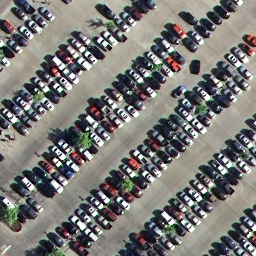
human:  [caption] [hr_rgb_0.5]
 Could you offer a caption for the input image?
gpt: Many cars arranged neatly in the parking lot .

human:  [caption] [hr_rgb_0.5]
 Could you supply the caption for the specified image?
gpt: Lots of cars parked in lines in the parking lot .

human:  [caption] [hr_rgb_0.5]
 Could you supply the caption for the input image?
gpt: It is a parking lot with many cars densely arranged .

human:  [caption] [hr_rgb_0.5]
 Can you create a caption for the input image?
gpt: Lots of cars parked neatly in the parking lot .

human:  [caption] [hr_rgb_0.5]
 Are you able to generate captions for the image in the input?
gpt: Many cars densely arranged in the parking lot .